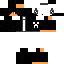
A male skeleton skin with dark skin, wearing brown helmet dressed in a black hoodie and black pants, featuring a closed mouth.